Question: In my requirement, i need to show different building to user on mouse moments. ( like roaming a city ). I have no.of builidng as a photo. how to convert all those in to '3d' object?
a) I can trace (draw) using illustrator so the builidg became 2d drawing, but how to convert that in to '3d' object? and will 'three.js' accept the 'vector' drawing created out of it?
b) or can i directly use the different images to make an 3d view? if so, example i have front view and back view - how to convert them to '3d' image?
here is my sample image:
any one help me to showing, make this to '3d' and my camera let go around it?
I am looking for some good clue or sample works or tutorials.

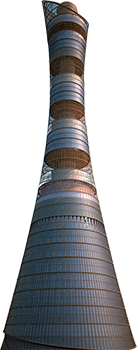
Answer: a) Don't trace into a vector, it's going to be 2D if you do so. How would you roam a 2D image?
b) This approach beats the purpose of having a real 3D model instead of your the image plane, the result won't be convincing at all.
What you really need to do is the following:
1 - Like 2pha said, get your hands on some 3d modeling package such as 3dsmax or Maya (both paid), or you can use Blender, which is free and open-source. You need a 3d modeling package to recreate, or model, a 3d representation of that building (manually).
This process is very artistic, and requires good knowledge of the software. You'd be better off hiring someone who'd model the building(s) for you.
This video showcases how a 2d image is recreated in 3d:
<URL>
2 - Once the 3d models of the building(s) are created, you need to export them to a format that three.js understands, such as .fbx or .obj
3 - Now, you'd have to import the .obj or .fbx file with your building into three.js
4 - Implement the controls and other requirements.
Cheers!